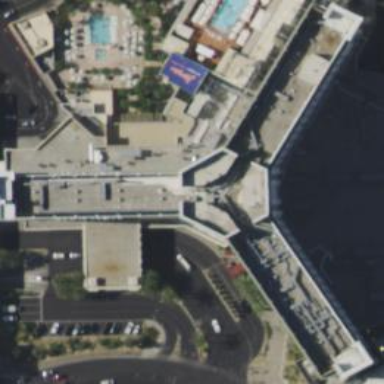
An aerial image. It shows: Hotel building.